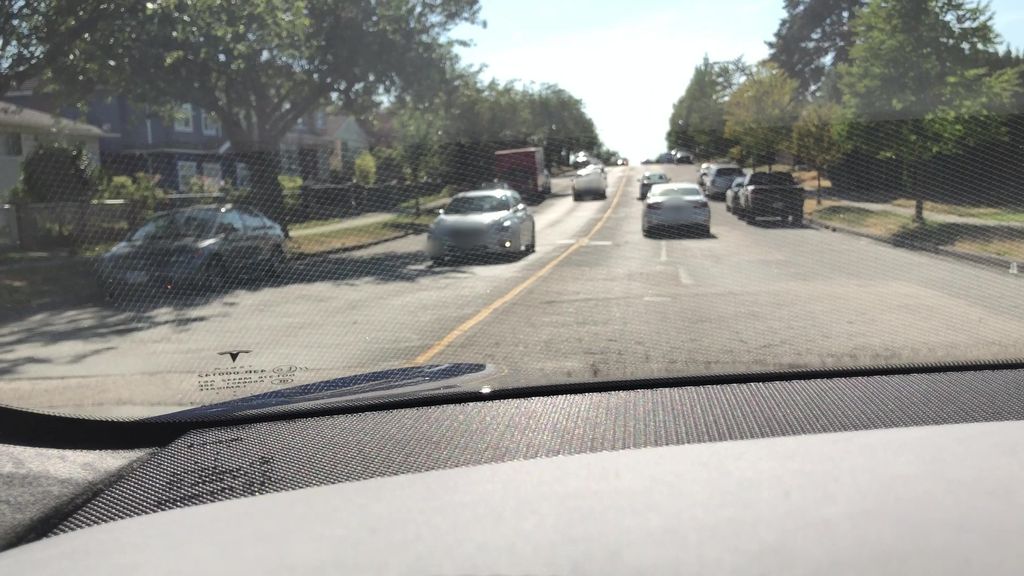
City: vancouver